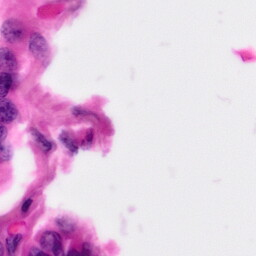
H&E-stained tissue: Pancreatic